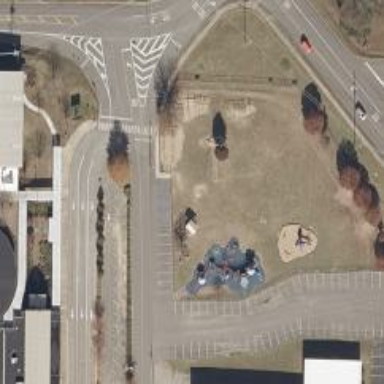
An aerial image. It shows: Parking space.